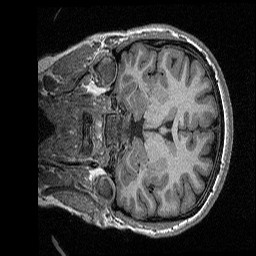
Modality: T1w
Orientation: coronal
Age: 29
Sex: female
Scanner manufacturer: siemens
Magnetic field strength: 3 T
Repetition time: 2.3 s
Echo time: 0.00298 s